Aerial crown-view tile of a tropical tree (Barro Colorado Island, Panama), acquired 20250124:
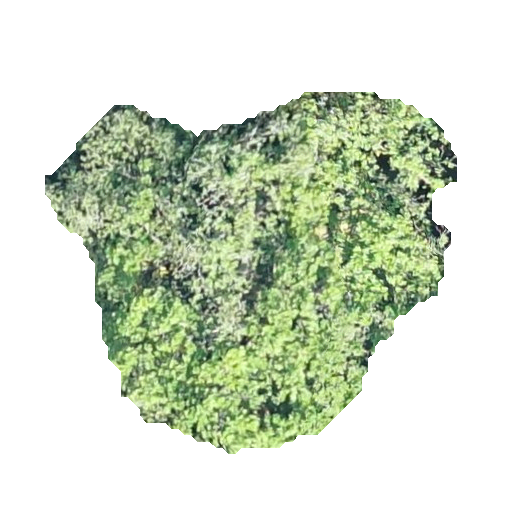
Species: Anacardium excelsum
GBIF accepted scientific name: Anacardium excelsum
Crown area: 153.67 m²